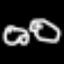
Label: frog